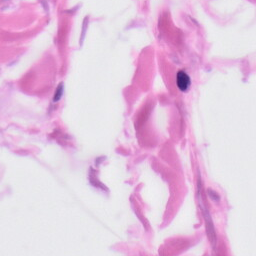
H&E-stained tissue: Skin